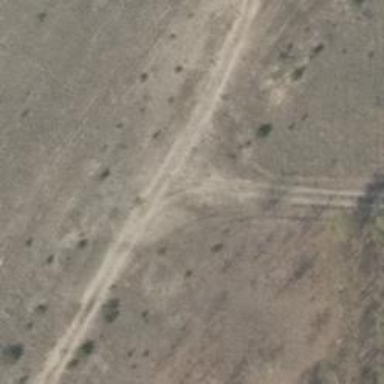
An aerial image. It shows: Sandy track road with grade3 tracktype.